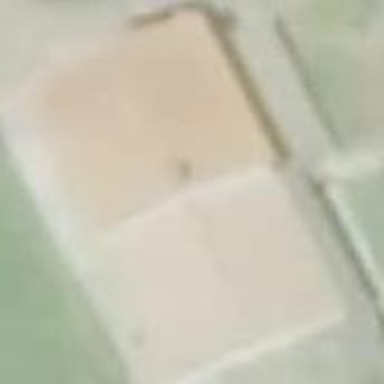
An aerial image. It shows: Simple house.